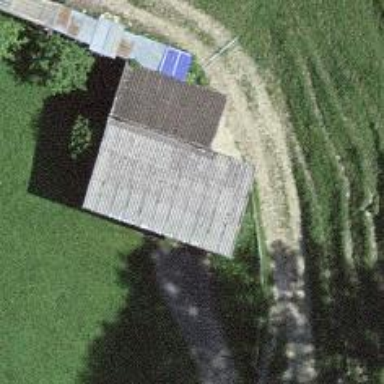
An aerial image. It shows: Shed.